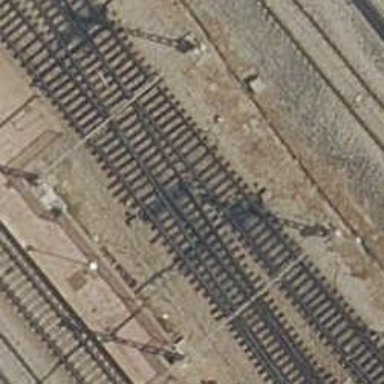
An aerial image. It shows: Railway track with contact line for electrification.